Interaction volume radius: 5 \u00c5
Interaction volume height: 15 \u00c5
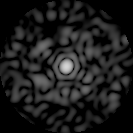
Disorder parameter: 0.8131